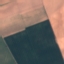
Land use / land cover class: AnnualCrop